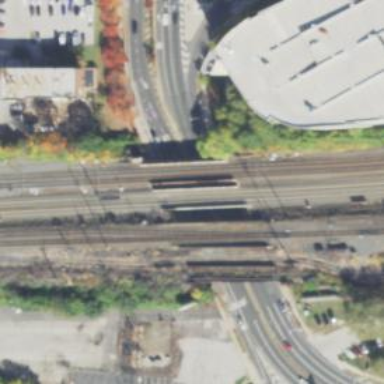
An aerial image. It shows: Bridge over railway with electrified contact lines.